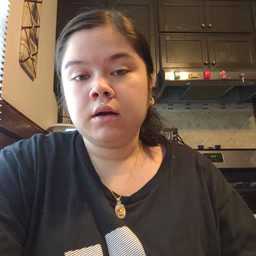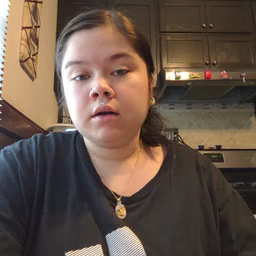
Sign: moon